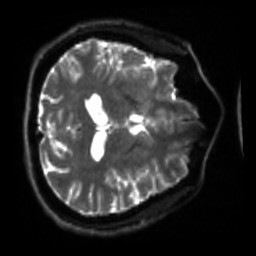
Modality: sbref
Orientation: axial
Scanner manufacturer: siemens
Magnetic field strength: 3 T
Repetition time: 4 s
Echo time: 0.0594 s